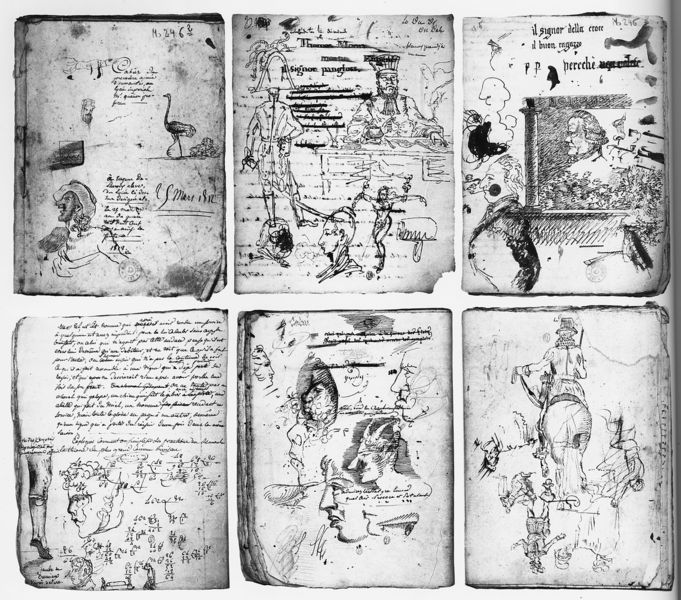
Titel: Seiten aus Schluheften von Delacroix
Künstler: Eugène Delacroix
Institution: Paris, Bibliothèque d’Art et d’Archéologie
Schlagwörter: blätter, kopf, mann, vogel, weiß, menschen, köpfe, profil, schwarz, zeichnung, tier, gesichter, mensch, portrait, pferd, reiter, statue, bein, schrift, haltung, nasen, detail, mimik, knie, strauß, buch, seite, schwert, säbel, text, uniform, tinte, studien, skizzen, buchseiten, details, tagebuch, aufzeichnungen, schmierage